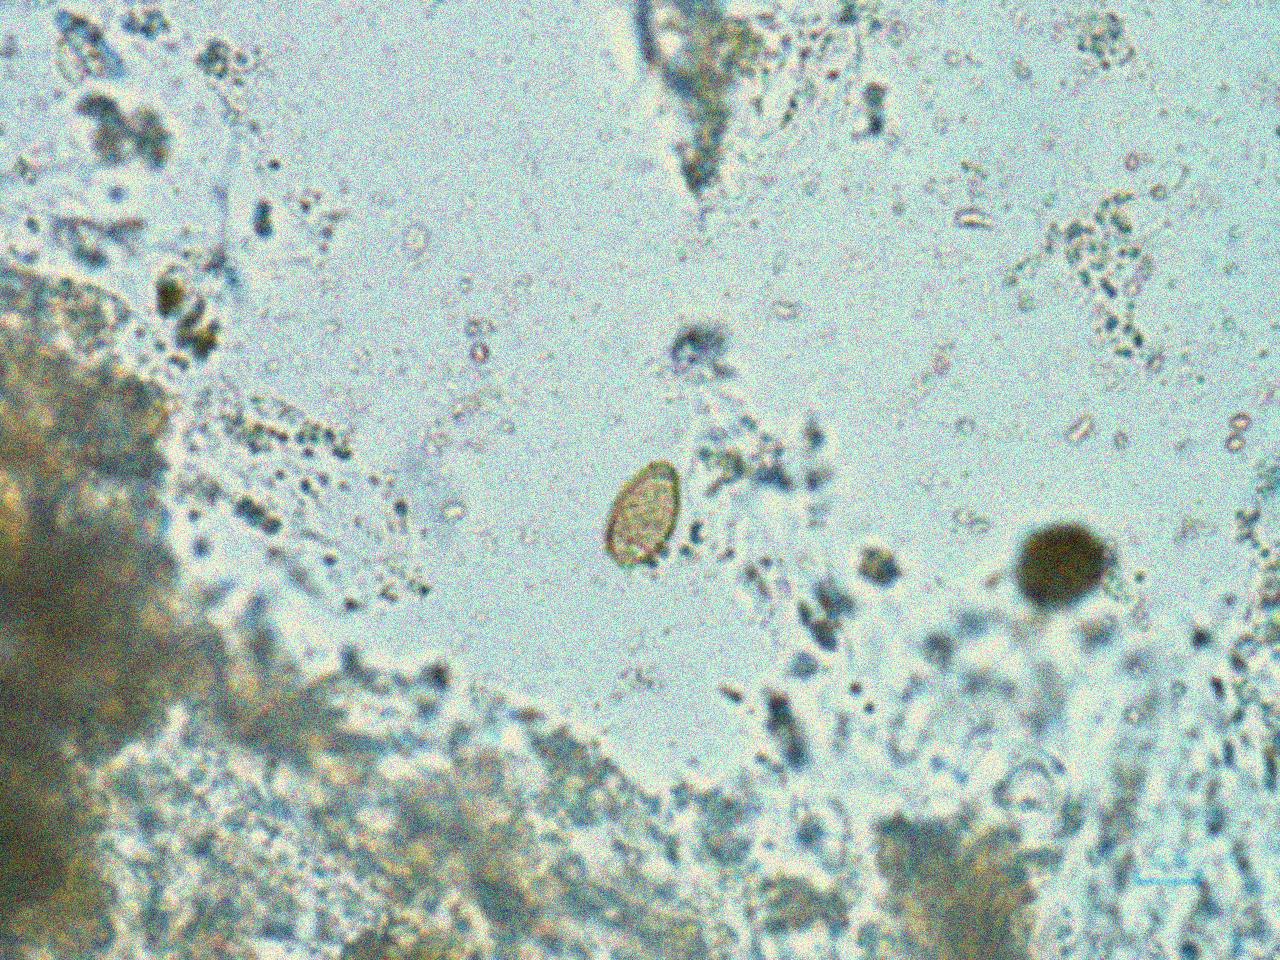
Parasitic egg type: Opisthorchis viverrine